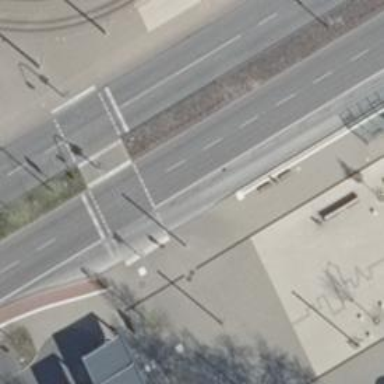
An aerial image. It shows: Road with traffic signals.